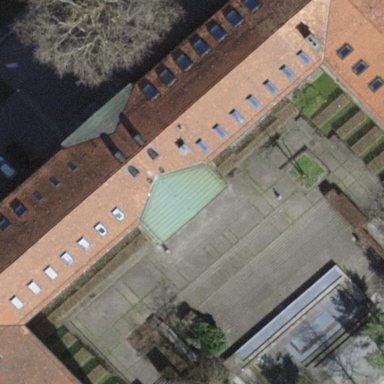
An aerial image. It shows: School building.